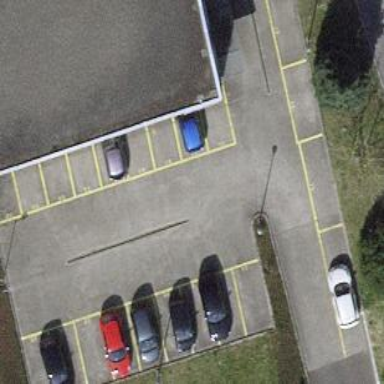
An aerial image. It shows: Parking space is available.